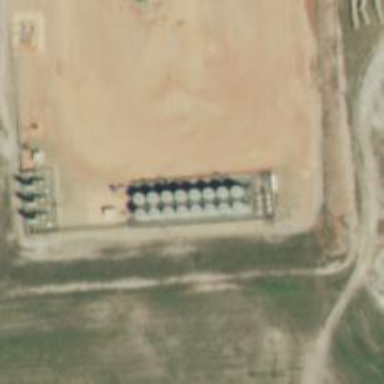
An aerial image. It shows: Storage tank with man-made structure.